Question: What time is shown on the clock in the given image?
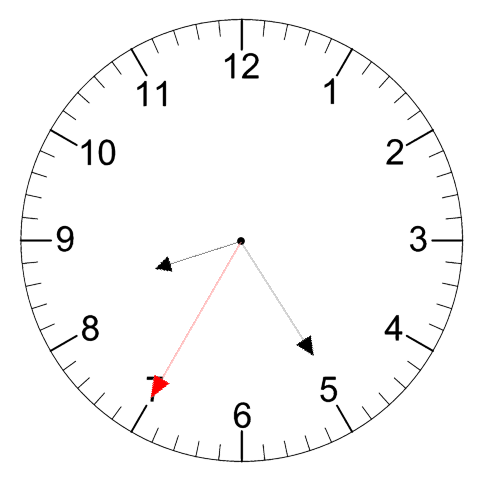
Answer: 08:24:35